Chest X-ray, PA view. Patient: 29 years old, sex F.
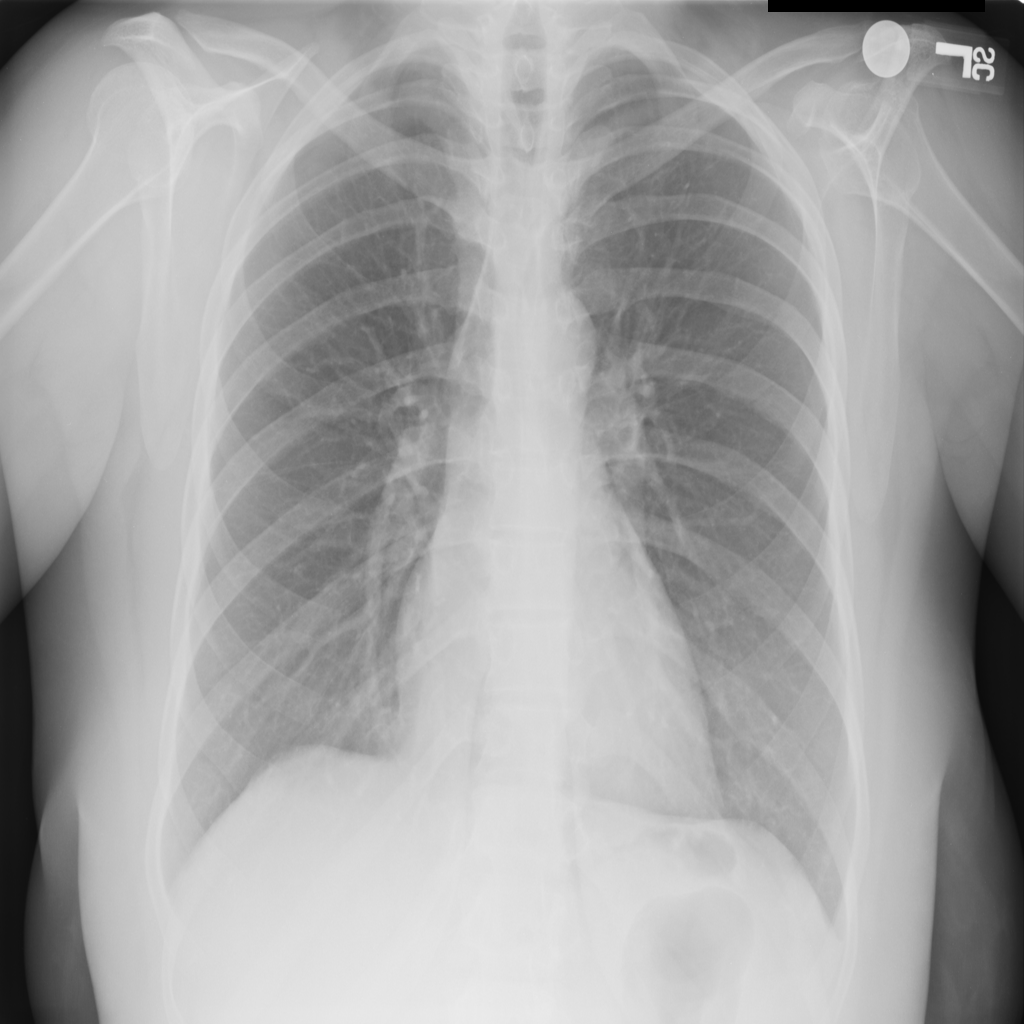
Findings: No Finding